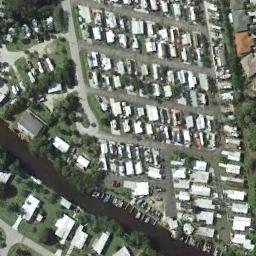
Label: residential